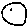
Label: moon